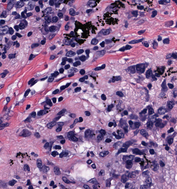
Tumor epithelial tissue: yes
Tumor-associated stroma tissue: yes
Normal tissue: no